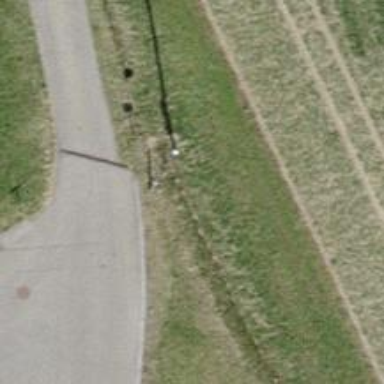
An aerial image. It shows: Culvert tunnel under ditch.